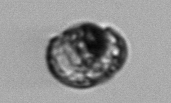
Label: Proterythropsis